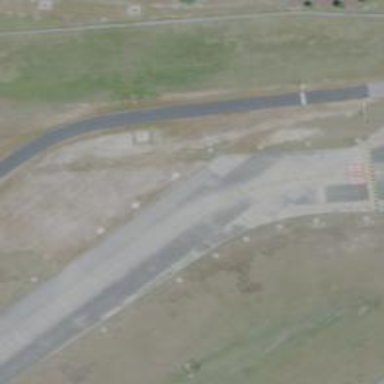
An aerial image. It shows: Image of taxiway at airport.